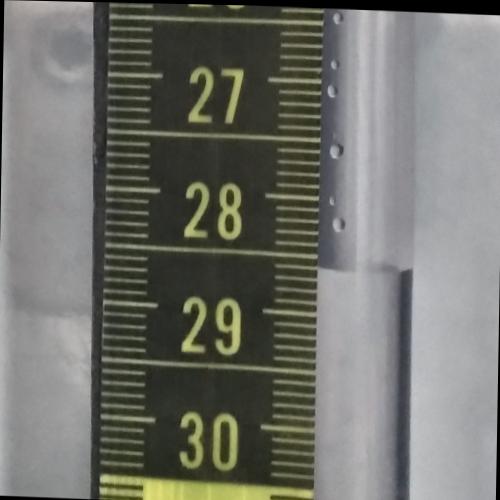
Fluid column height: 28.6 cm